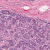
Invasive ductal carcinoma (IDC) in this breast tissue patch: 0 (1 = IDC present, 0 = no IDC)